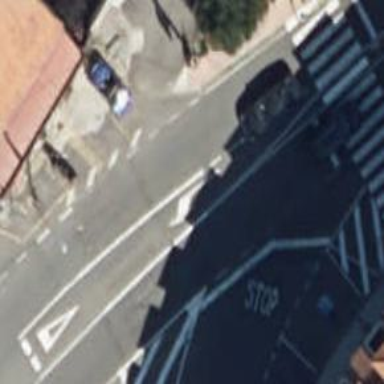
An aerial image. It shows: Marked crossing on the road.